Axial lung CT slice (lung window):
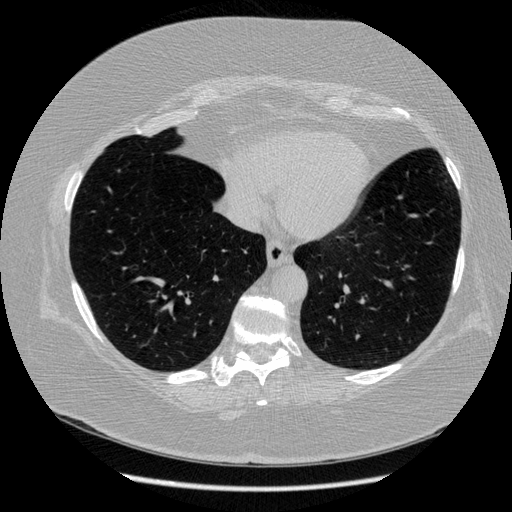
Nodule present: no